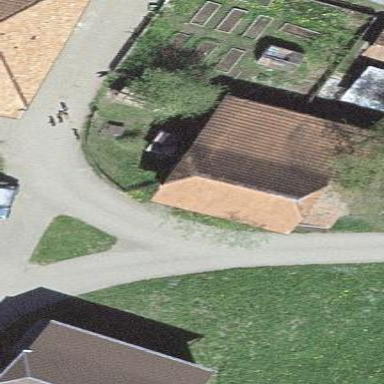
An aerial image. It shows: Rural barn.